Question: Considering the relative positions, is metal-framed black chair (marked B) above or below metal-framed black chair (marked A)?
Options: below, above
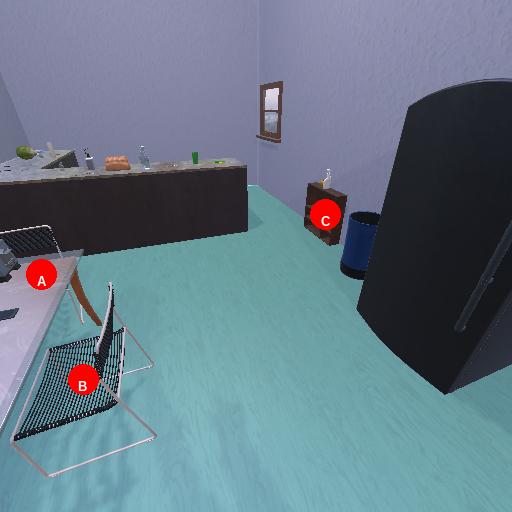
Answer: below